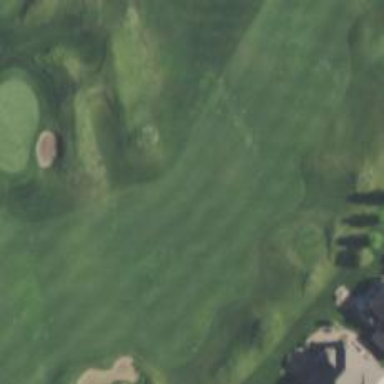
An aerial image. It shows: View of golf hole.